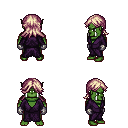
a pixel art fantasy rpg character, male body template, orc, green skin, purple robe, magenta pants, white blonde loose hair, metal gloves, four views (front, back, left, right), 2x2 character sprite sheet, small pixel art, hard edges, no anti-aliasing